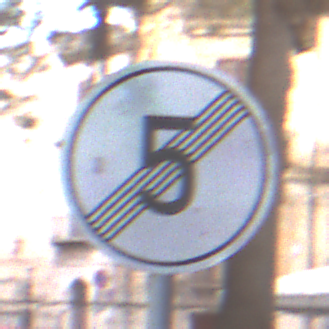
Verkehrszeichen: EndeGeschwindigkeit5
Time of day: MorningAfternoon
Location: Outdoor (Suburban)
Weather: PartlyCloudy
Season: NotSpecified
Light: Natural